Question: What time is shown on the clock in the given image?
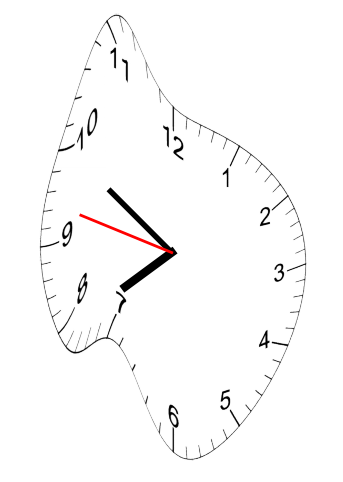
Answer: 07:49:47